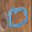
Label: 0